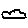
Label: cloud